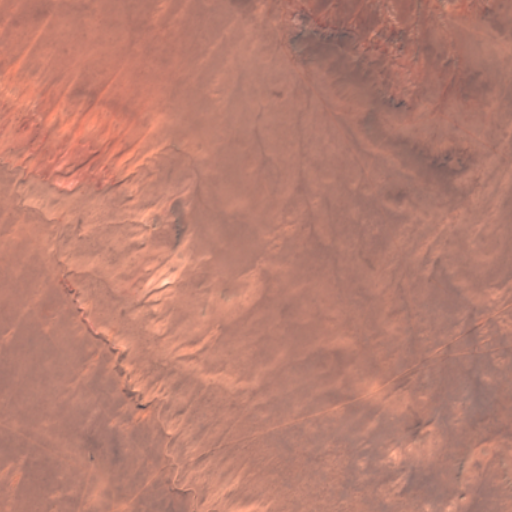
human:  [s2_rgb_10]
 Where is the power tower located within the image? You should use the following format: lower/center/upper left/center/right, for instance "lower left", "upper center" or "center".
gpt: The power tower is located in the upper right of the image.
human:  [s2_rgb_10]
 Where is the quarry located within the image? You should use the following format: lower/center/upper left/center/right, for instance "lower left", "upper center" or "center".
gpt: There is no quarry in the image.